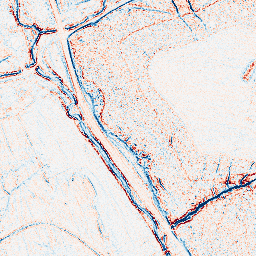
Category: edge_preserving
Decomposition family: bilateral
Decomposition parameters: d: 5
sigma_color: 50
sigma_space: 150
Upsampling method: quartic
Upsampling parameters: scale: 2
Upsampling scale: 2